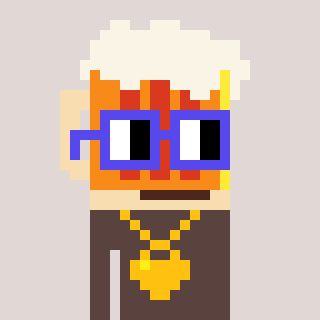
a pixel art character with square blue glasses, a beer-shaped head and a darkbrown-colored body on a warm background